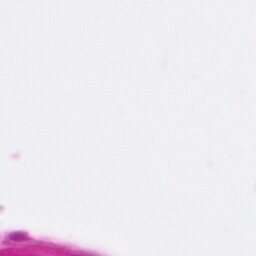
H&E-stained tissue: Pancreatic